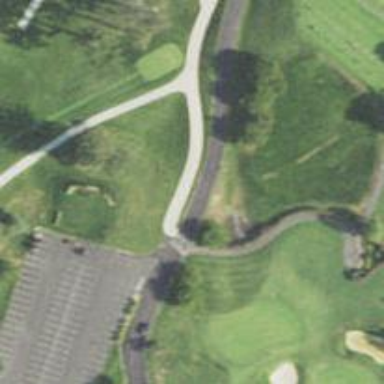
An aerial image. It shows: Service road used as golf cart path.